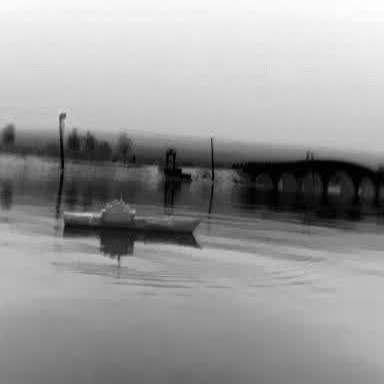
There is a warship in the infrared image.